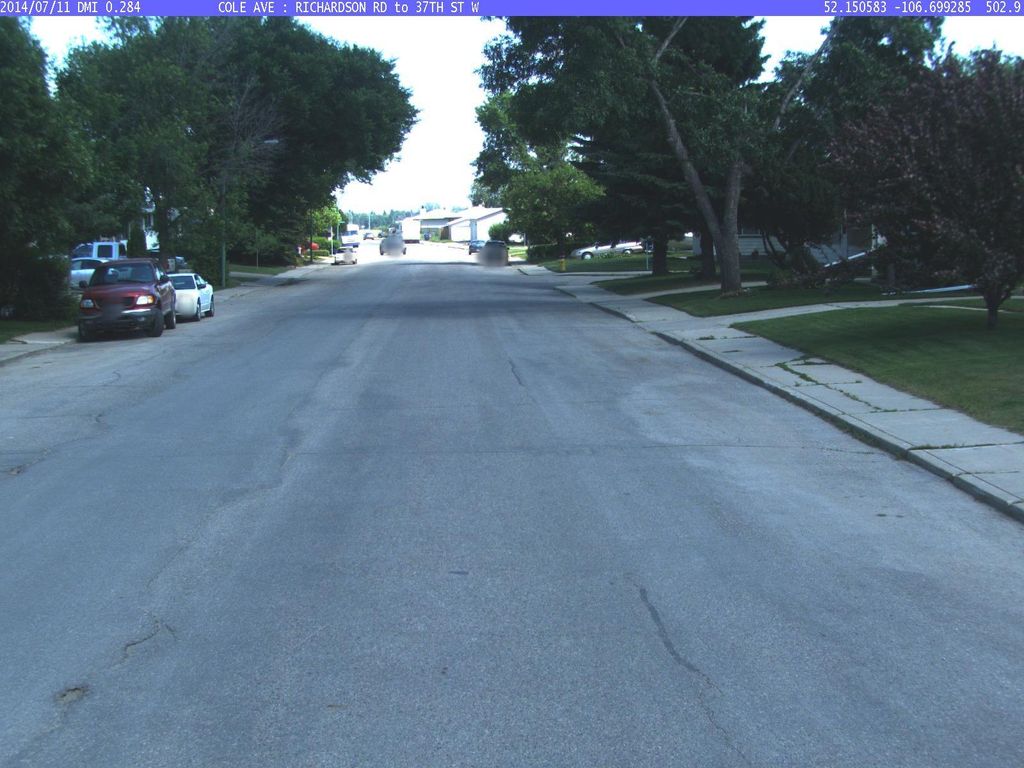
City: saskatoon